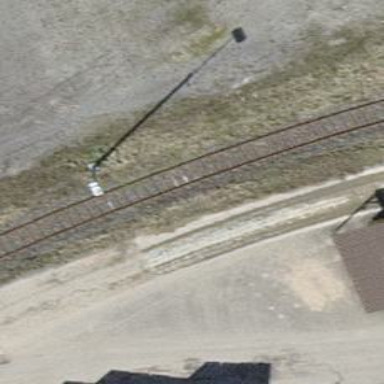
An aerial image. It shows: Railway spur service.